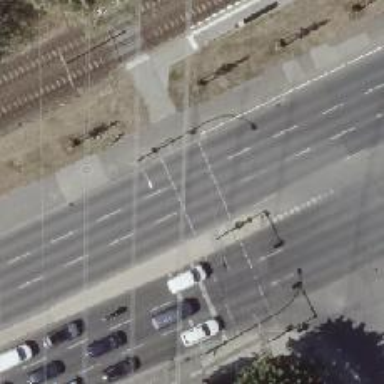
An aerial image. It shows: Road crossing with traffic signals.